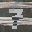
Label: 7